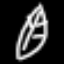
Label: leaf